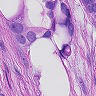
Metastatic tissue present: yes